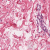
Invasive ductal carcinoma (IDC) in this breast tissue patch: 0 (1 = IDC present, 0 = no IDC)